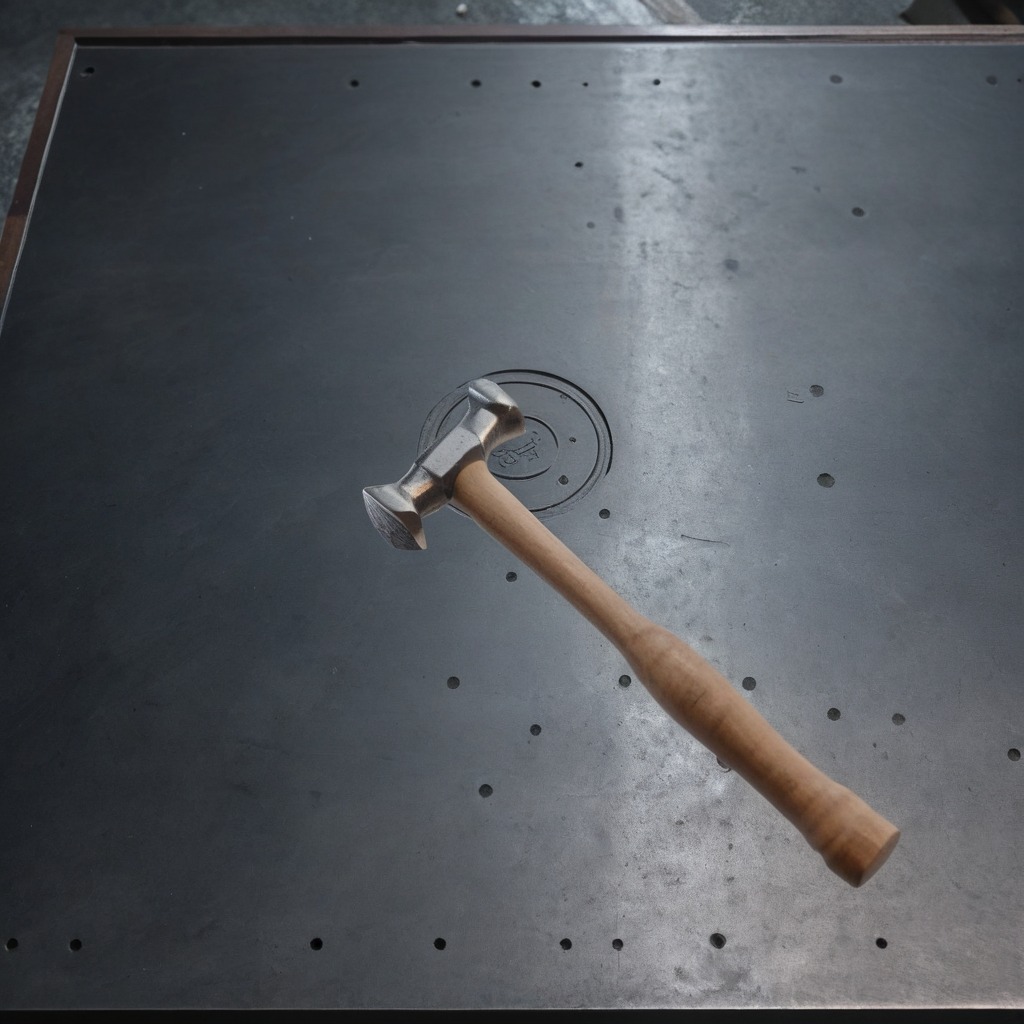
A hammer is lying on a cold steel table in a mining workshop.